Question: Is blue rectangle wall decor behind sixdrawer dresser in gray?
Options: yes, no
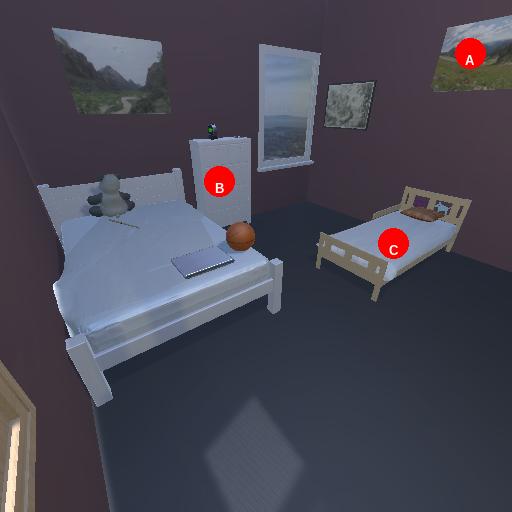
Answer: yes